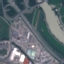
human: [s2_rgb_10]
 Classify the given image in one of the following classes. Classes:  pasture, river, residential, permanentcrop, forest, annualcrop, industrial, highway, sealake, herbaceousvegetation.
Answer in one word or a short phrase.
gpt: Highway